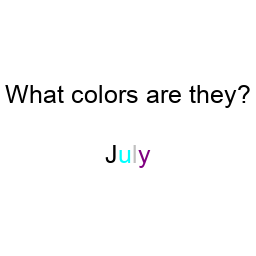
Color: black, cyan, silver, purple
Background color: white
Question text color: black